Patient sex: M
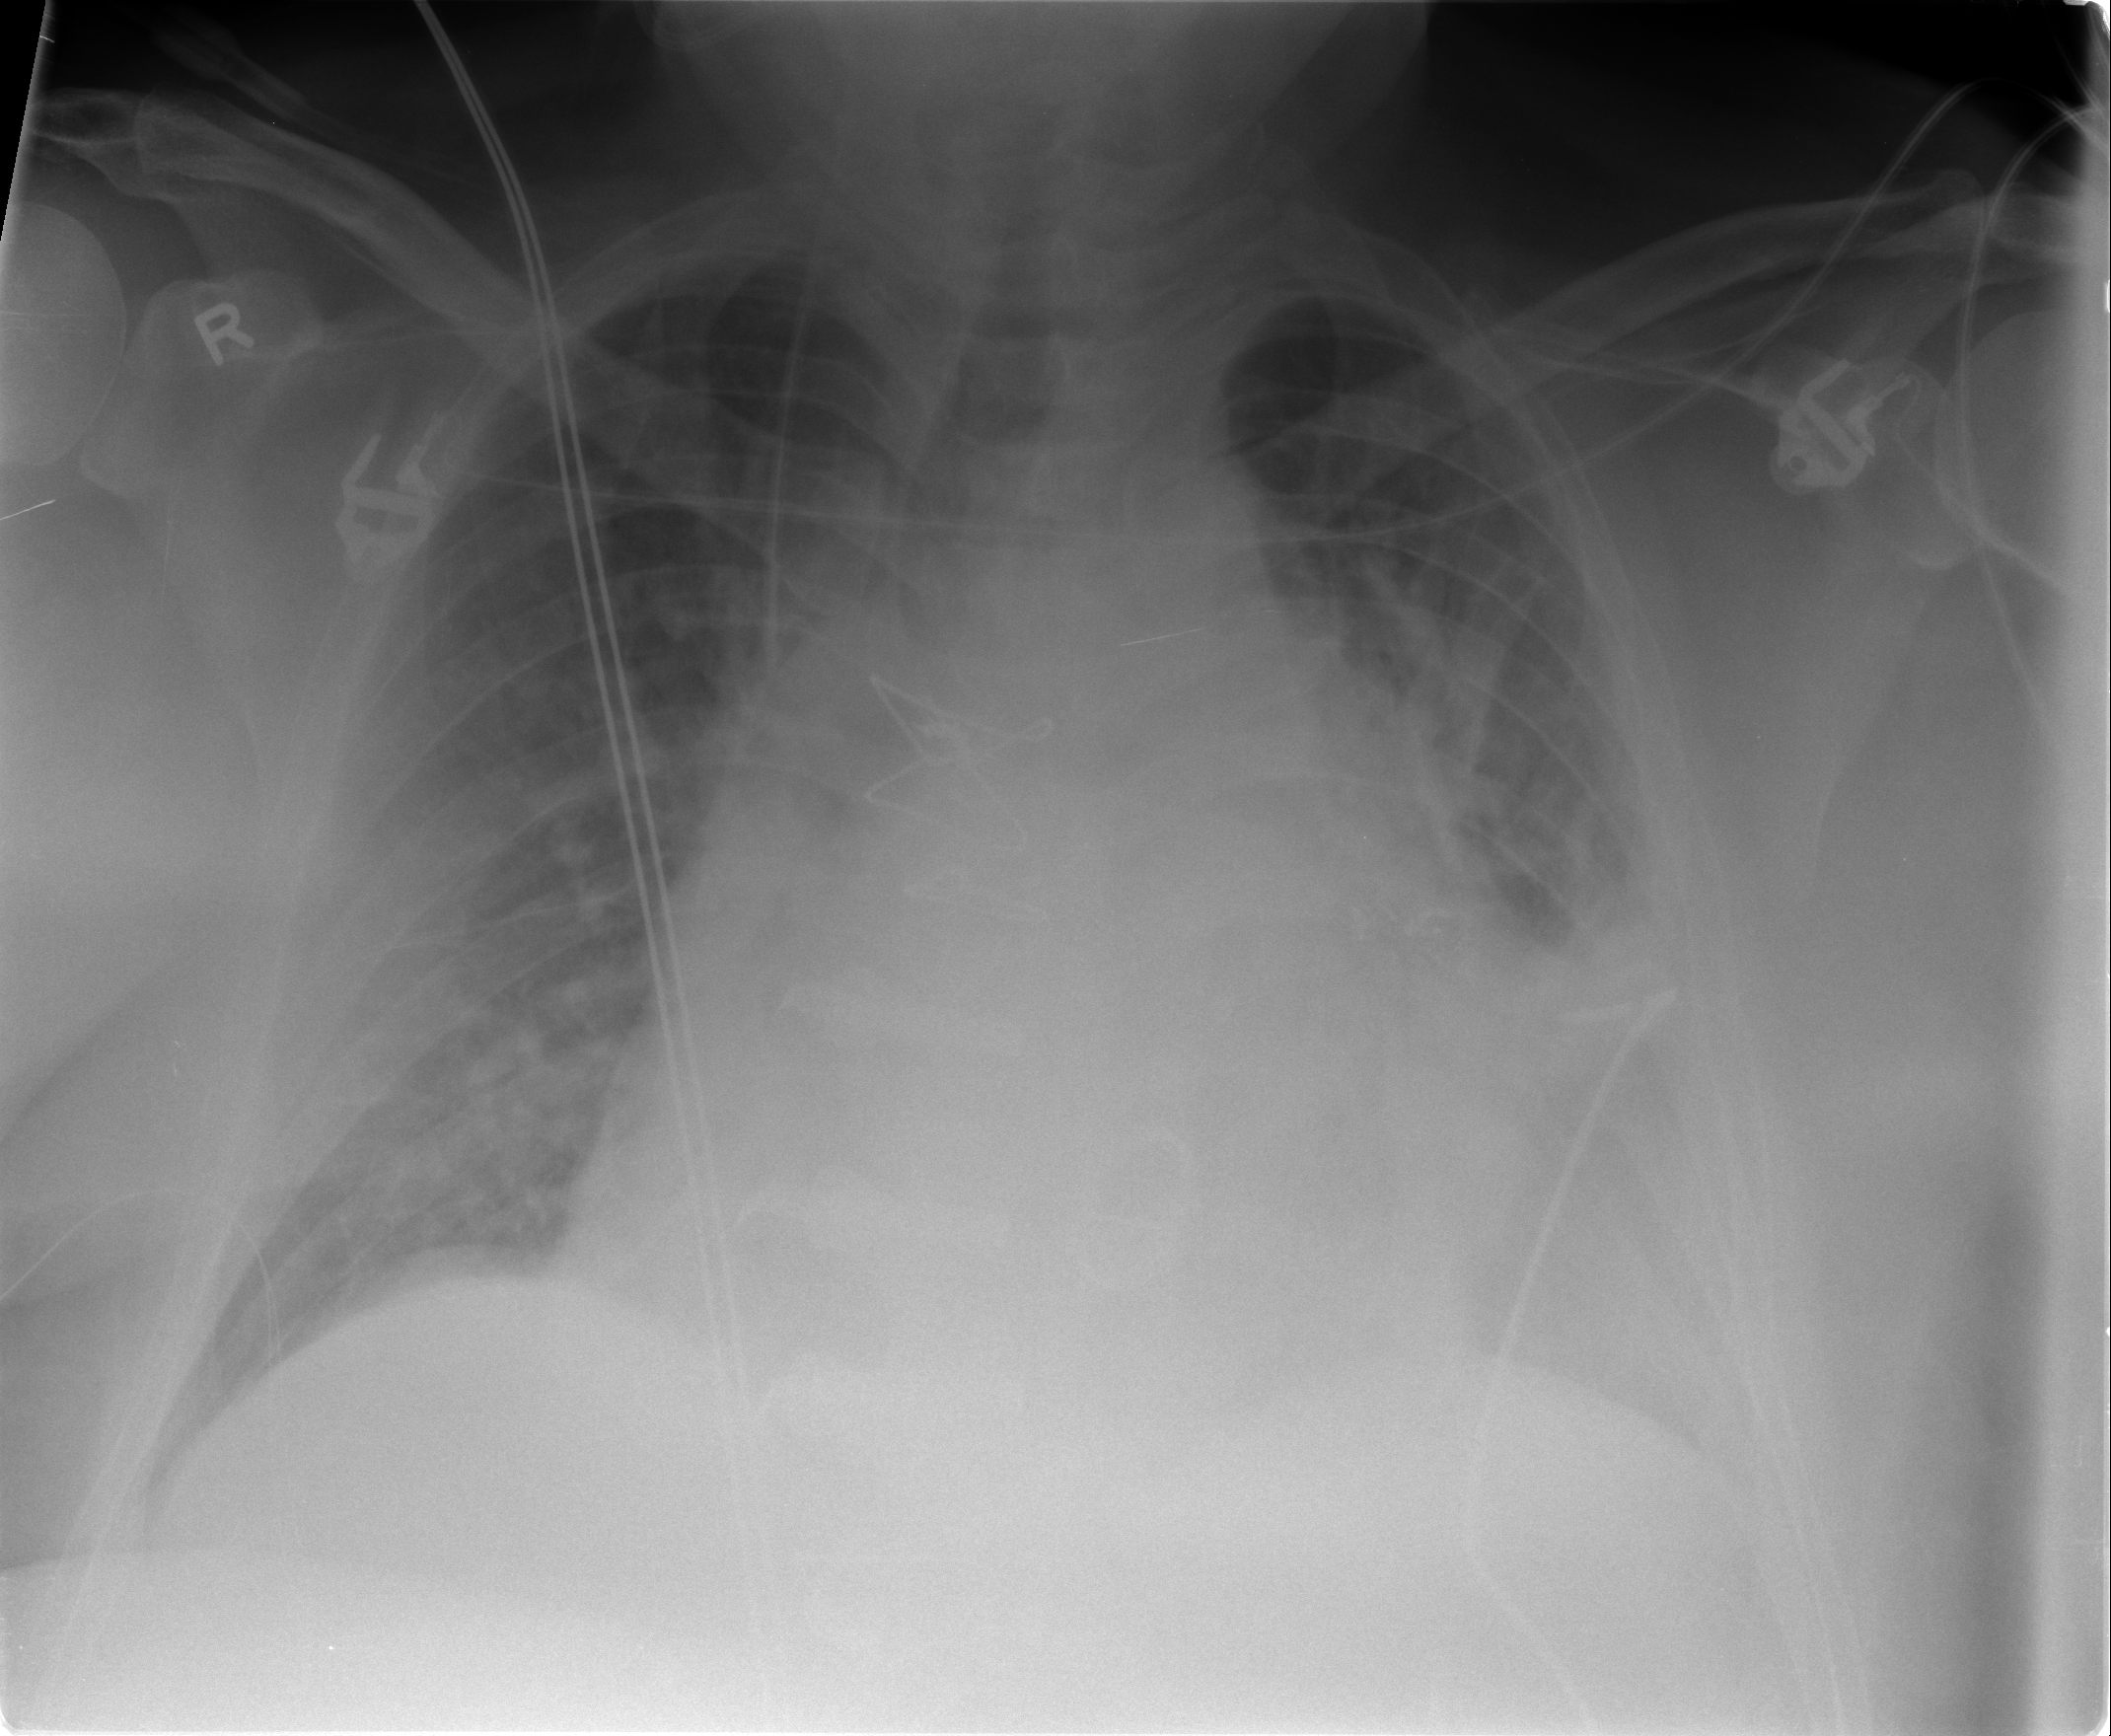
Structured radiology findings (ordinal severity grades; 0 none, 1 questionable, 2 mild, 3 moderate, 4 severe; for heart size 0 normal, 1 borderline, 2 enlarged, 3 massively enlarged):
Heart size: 2
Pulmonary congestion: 2
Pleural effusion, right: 0
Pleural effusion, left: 2
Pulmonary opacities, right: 1
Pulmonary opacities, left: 0
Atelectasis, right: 1
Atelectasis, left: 2